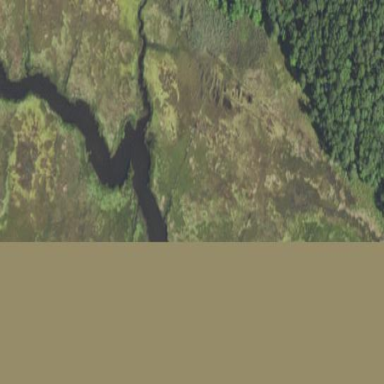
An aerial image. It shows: Saltmarsh wetland area.